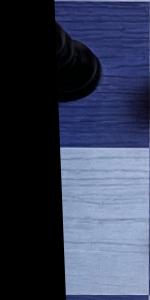
Label: Empty